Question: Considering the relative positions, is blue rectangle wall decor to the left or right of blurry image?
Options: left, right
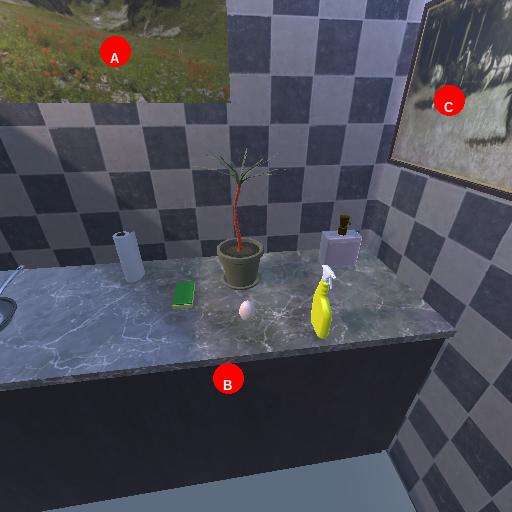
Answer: left